Field crop: maize
Growth stage: 2
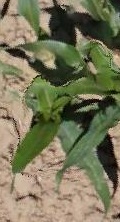
Species: maize